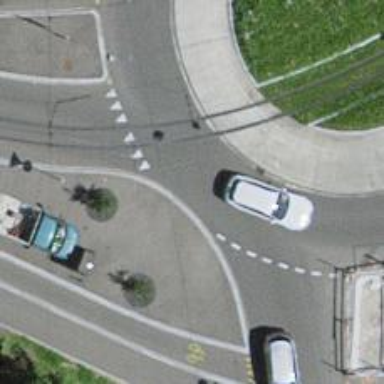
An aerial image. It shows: Tram level crossing on railway.